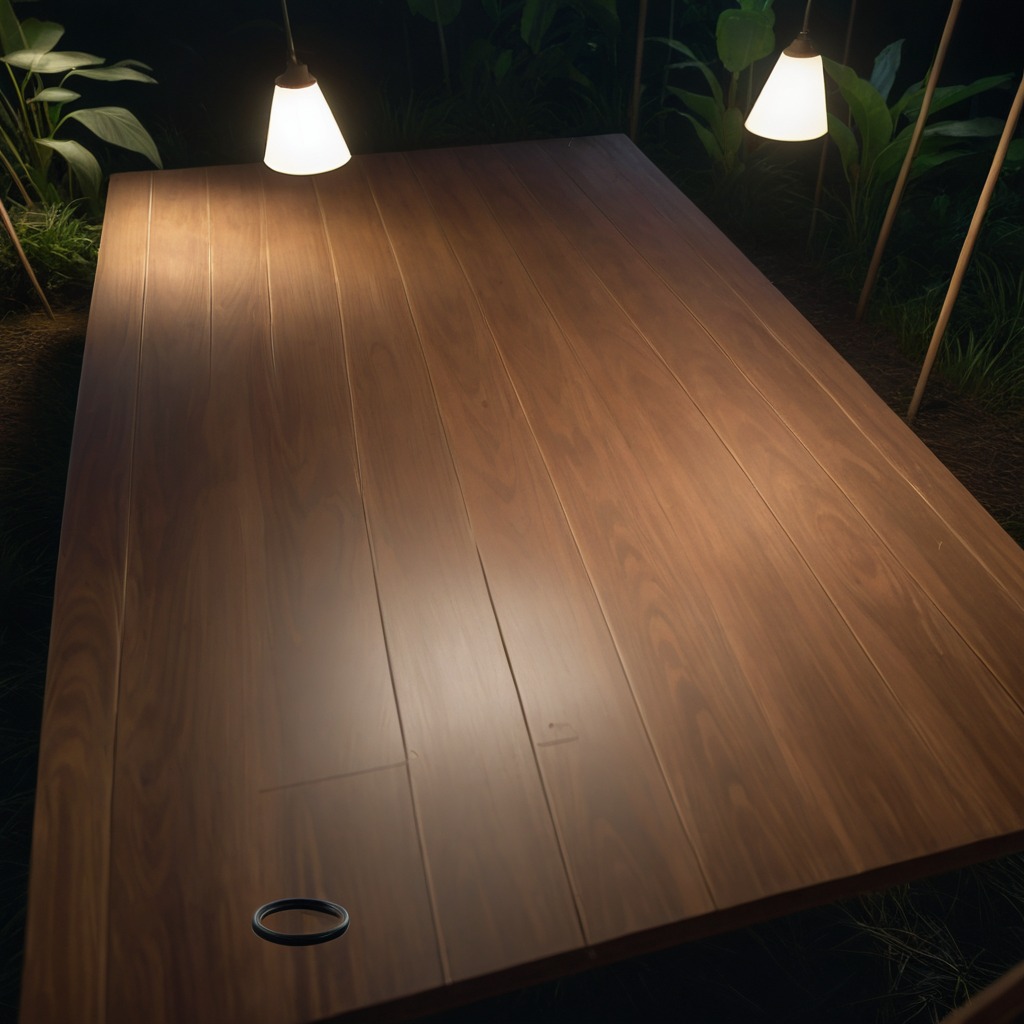
A rubber O-ring lying on a wooden table inside a jungle field workshop tent at night dim ambient light soft shadows worn but